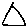
Label: triangle